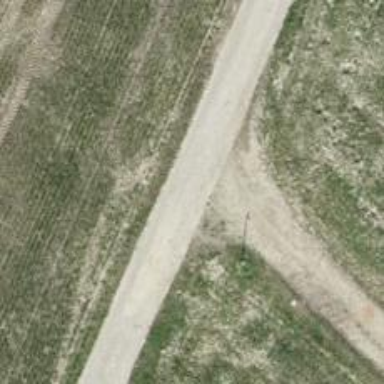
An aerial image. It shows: Paved agricultural track of grade1 surface.